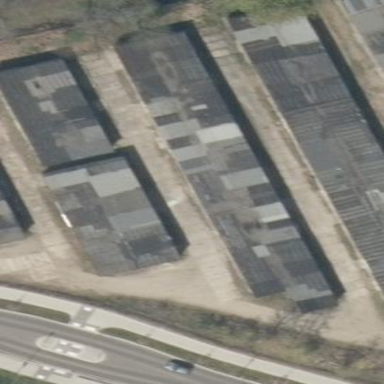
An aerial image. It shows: Group of garages.